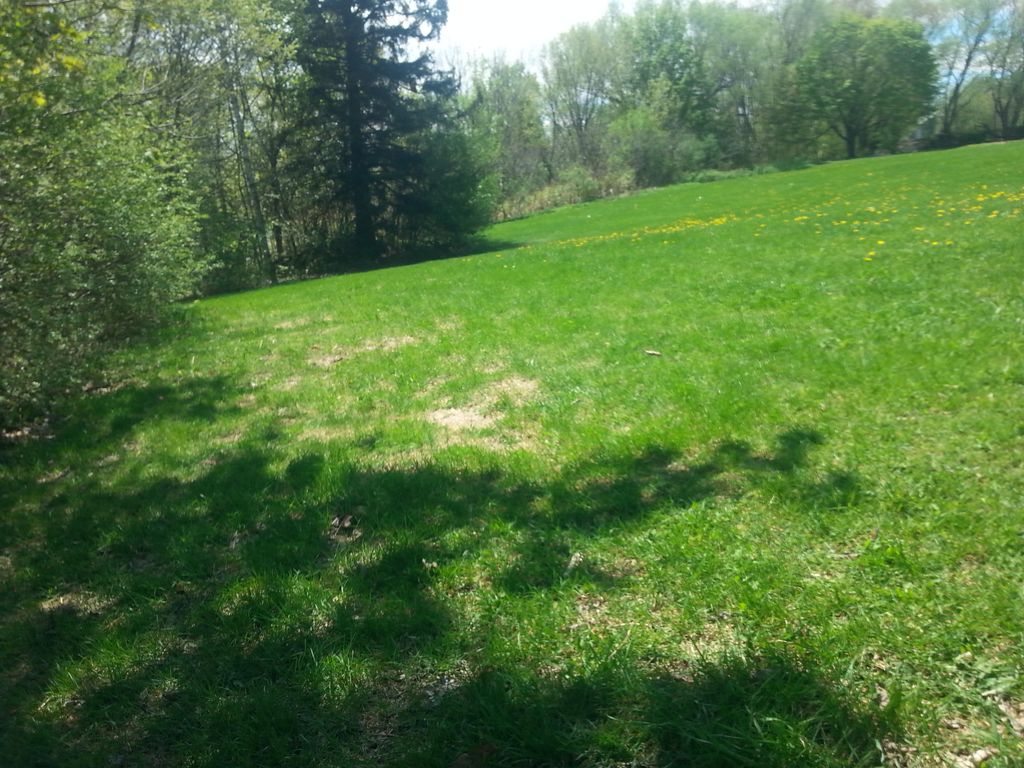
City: quebec_city